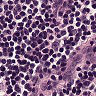
Metastatic tissue present: no